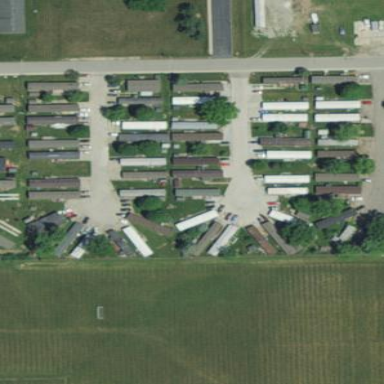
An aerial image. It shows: Residential area with mobile homes.